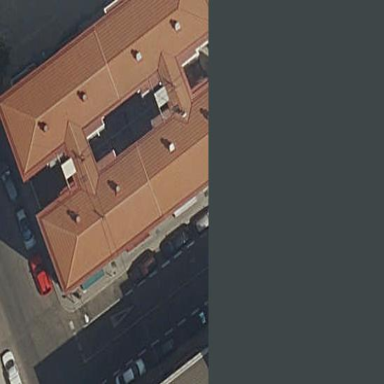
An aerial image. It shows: View of apartment building.